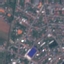
Land use / land cover: Residential